Question:
The section of "results" on the left is what's currently happening. The section on the right I what I want to happen to the results. When the group of results seem to big for the container the result at the bottom of the container show hide itself. I've been searching all over the web for CSS fixes, any help will be greatly appreciated.
Thank you.
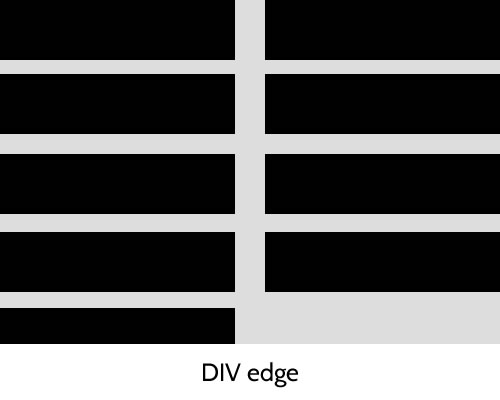
Answer: You can use a trick including the use of 'columns' which may not be fully supported.
<URL>
'''
#holder{
columns: 110px;
-webkit-columns: 110px;
-moz-columns: 110px;
height: 300px;
width: 110px;
overflow: hidden;
}
.child{
margin: 5px;
height: 100px;
width: 100px;
display: inline-block;
}
'''